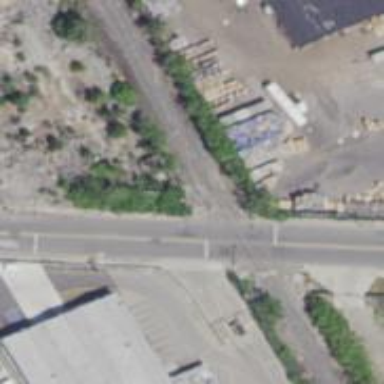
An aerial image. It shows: Railway signal.